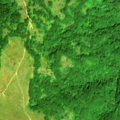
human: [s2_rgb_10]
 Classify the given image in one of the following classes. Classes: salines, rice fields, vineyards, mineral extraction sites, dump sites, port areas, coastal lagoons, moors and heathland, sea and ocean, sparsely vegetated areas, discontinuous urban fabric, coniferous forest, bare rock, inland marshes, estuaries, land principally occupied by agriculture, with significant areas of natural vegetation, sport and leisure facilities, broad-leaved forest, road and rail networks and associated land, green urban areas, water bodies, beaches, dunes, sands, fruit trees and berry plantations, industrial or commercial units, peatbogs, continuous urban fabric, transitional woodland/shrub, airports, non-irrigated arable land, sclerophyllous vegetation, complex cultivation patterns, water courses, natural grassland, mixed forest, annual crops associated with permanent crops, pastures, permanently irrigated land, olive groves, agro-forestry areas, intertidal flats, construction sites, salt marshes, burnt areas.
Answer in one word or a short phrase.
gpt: broad-leaved forest, natural grassland